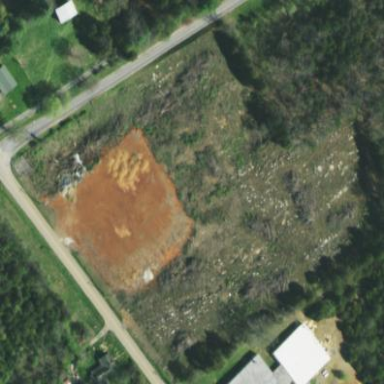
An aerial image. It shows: Brownfield site.